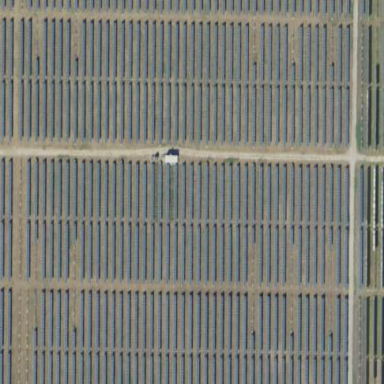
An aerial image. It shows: Solar power generator with photovoltaic panels.